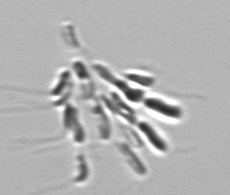
Label: Dinobryon